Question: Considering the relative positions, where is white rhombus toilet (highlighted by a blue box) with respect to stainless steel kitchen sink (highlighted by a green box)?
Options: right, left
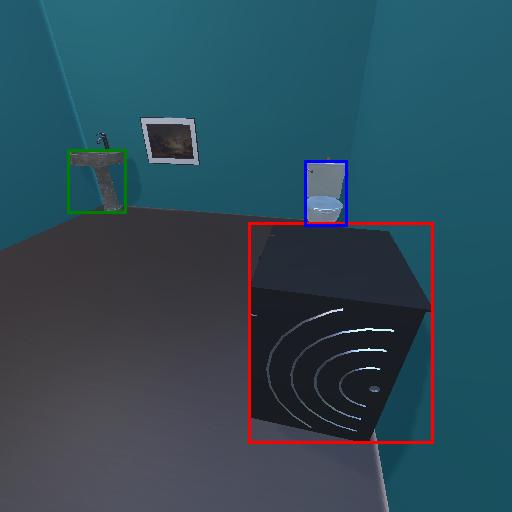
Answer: right